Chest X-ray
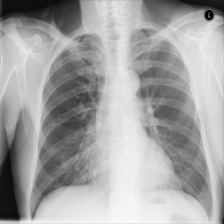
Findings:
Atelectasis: negative
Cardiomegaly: negative
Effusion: negative
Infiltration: negative
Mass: negative
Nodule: negative
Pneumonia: negative
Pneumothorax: negative
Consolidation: negative
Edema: negative
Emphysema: negative
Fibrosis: negative
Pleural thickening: negative
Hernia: negative